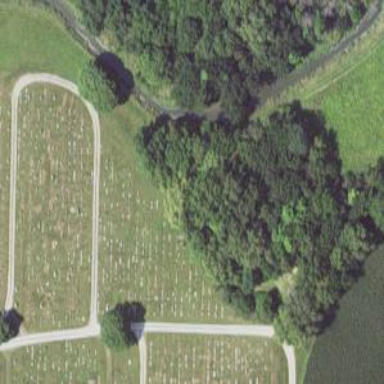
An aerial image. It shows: Cemetery.